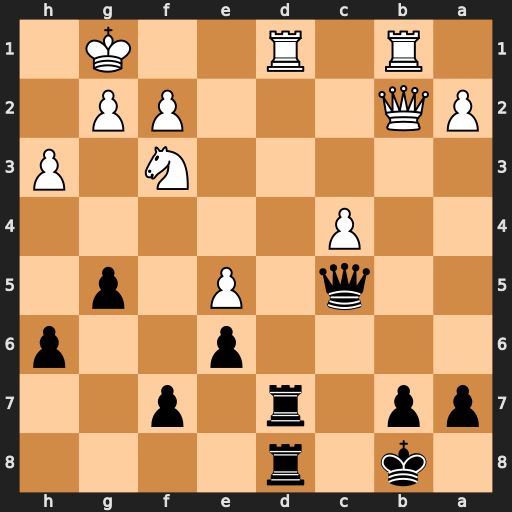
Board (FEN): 1k1r4/pp1r1p2/4p2p/2q1P1p1/2P5/5N1P/PQ3PP1/1R1R2K1
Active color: b
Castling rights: -
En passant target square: -
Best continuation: Rxd1+ Rxd1 Rxd1+